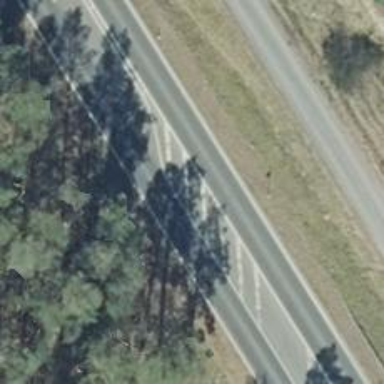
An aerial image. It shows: Primary highway.